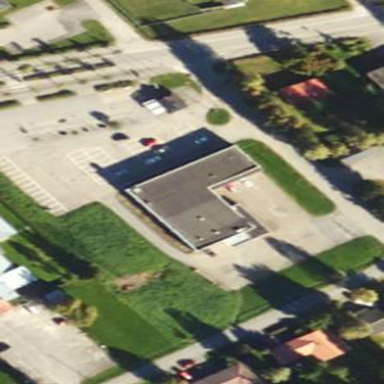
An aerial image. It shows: Commercial building.